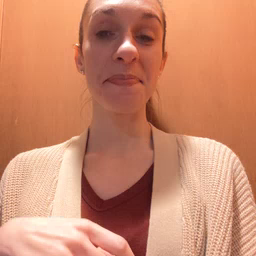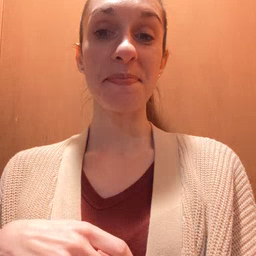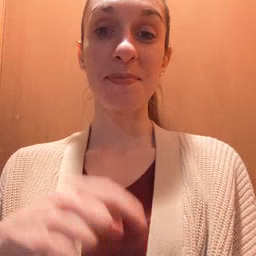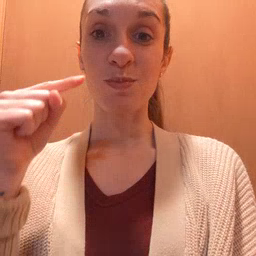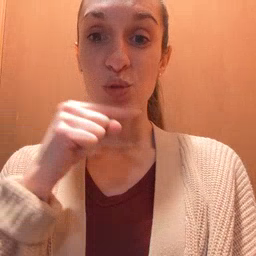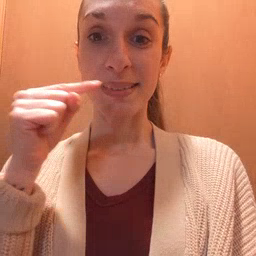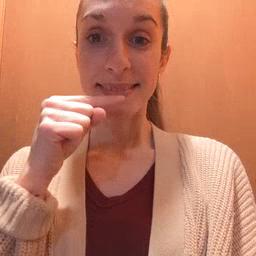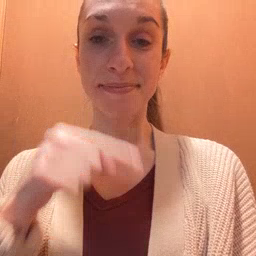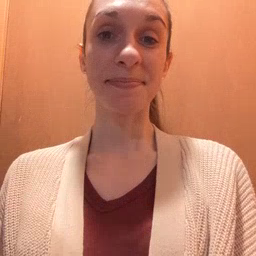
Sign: toothbrush